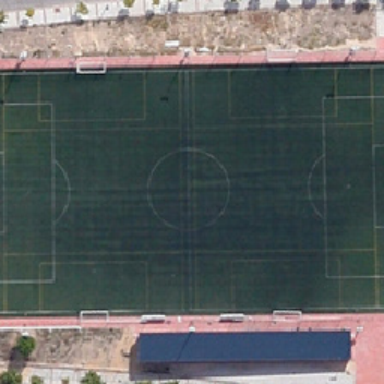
Football field is near some green trees and cars .